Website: lowes
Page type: customer-info-address
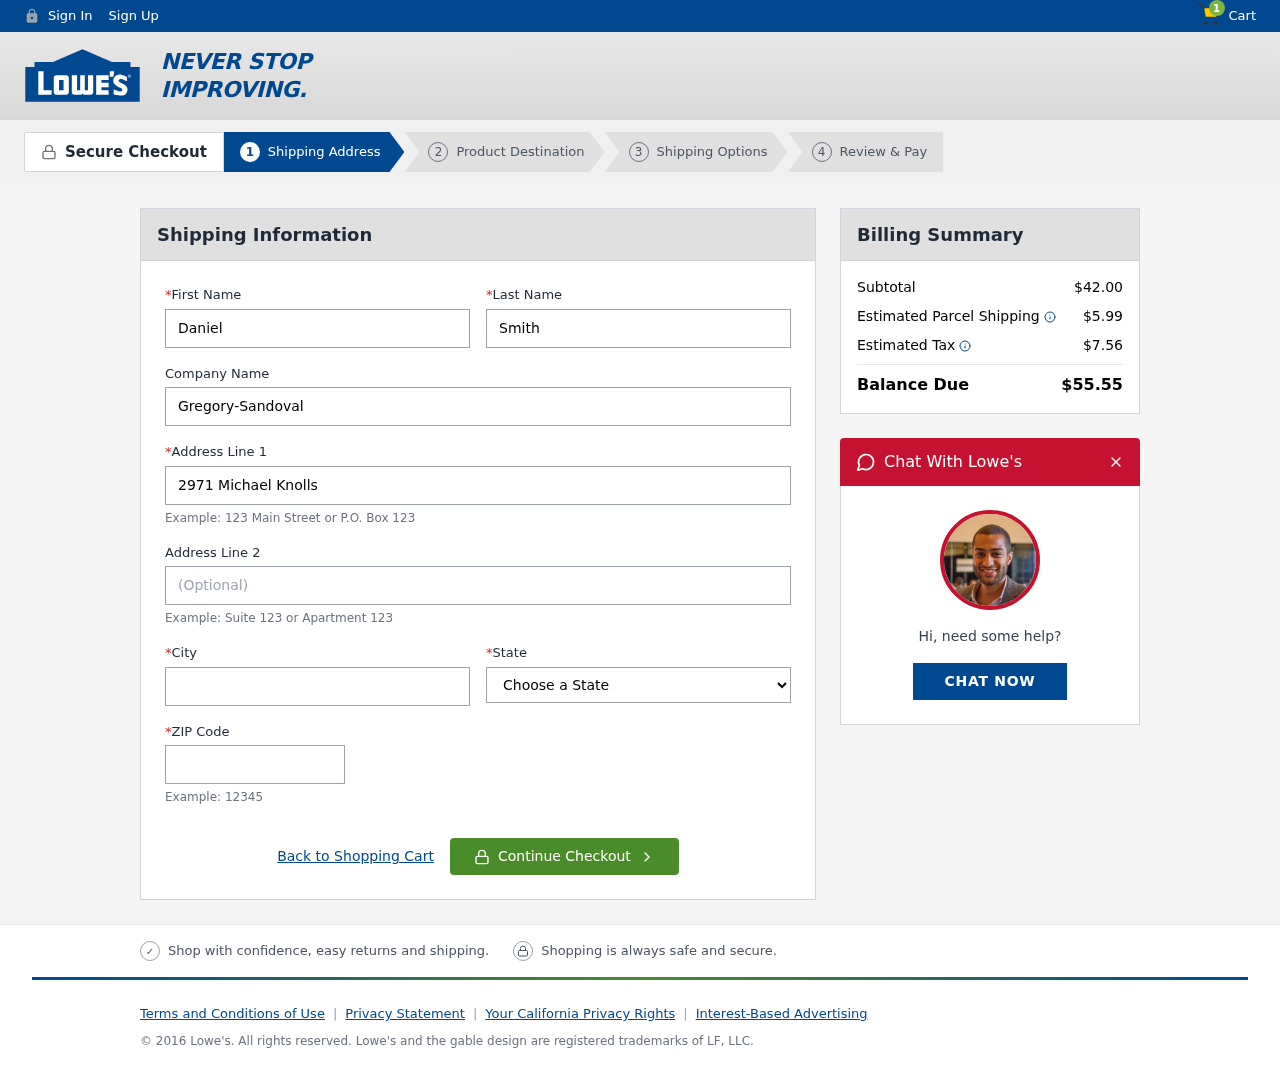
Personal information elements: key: PII_CITY
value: Danielsport
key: PII_COMPANY
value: Gregory-Sandoval
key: PII_FIRSTNAME
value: Daniel
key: PII_LASTNAME
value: Smith
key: PII_POSTCODE
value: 27279
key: PII_STATE
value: Wisconsin
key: PII_STREET
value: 2971 Michael Knolls
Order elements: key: ORDER_NUM_ITEMS
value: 1
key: ORDER_SUBTOTAL
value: $42.00
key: ORDER_SHIPPING_COST
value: $5.99
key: ORDER_TAX
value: $7.56
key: ORDER_TOTAL
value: $55.55